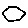
Label: hexagon